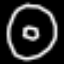
Label: donut